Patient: sex M, age 75
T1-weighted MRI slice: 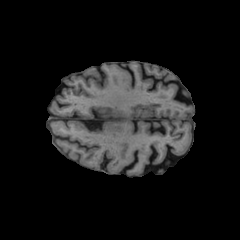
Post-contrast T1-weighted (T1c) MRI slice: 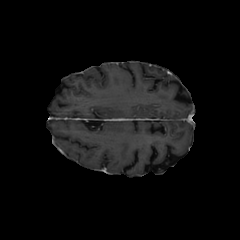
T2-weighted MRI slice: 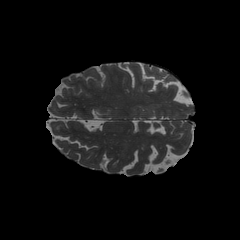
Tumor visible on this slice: no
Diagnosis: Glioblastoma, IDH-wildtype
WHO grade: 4